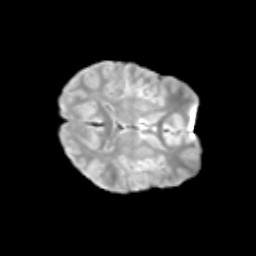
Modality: T2w
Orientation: axial
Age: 12
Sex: male
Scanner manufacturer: siemens
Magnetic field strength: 3 T
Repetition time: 3.8 s
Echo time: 0.07 s